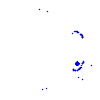
Particle: electron